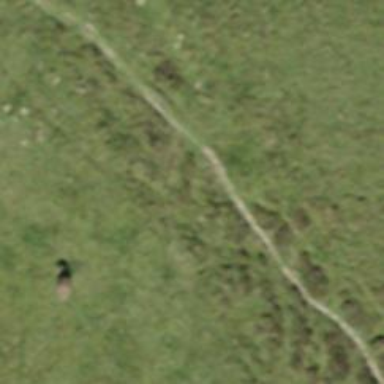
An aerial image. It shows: Ground path.